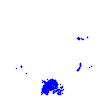
Particle: electron